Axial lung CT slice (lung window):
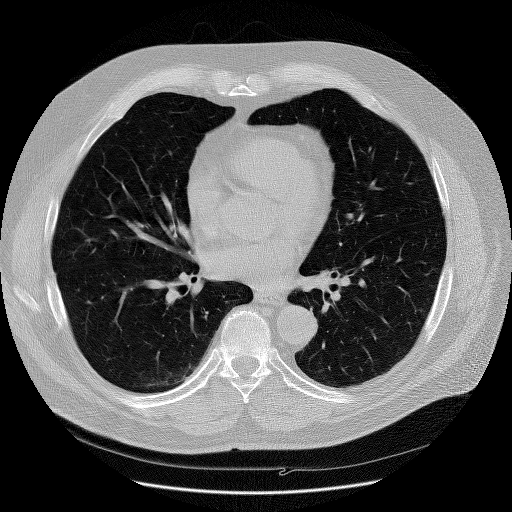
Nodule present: no